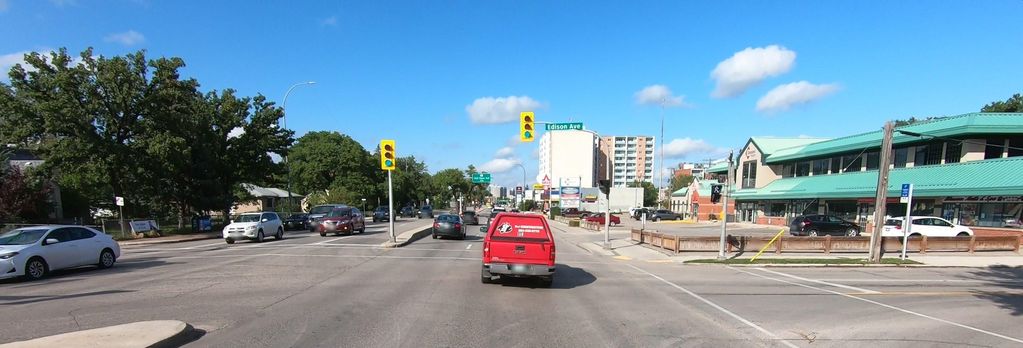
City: winnipeg